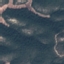
Land use / land cover class: HerbaceousVegetation